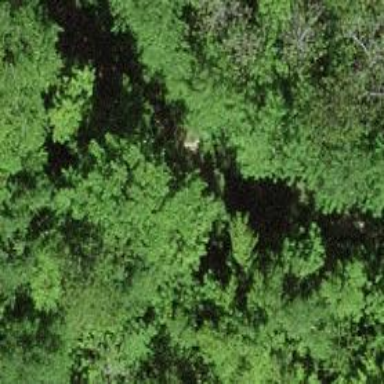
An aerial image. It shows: Deciduous tree with broadleaved leaves.